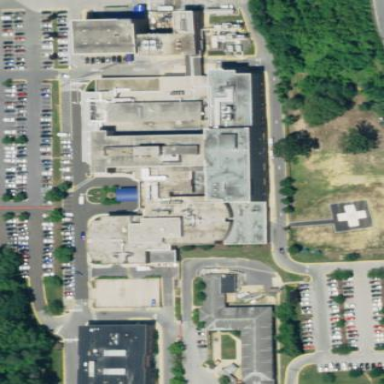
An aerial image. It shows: Healthcare facility identified as hospital.